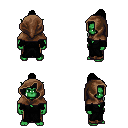
a pixel art fantasy rpg character, male body template, orc, green skin, gray robe, robe skirt, black short topknot hairstyle, cloth hood, four views (front, back, left, right), 2x2 character sprite sheet, small pixel art, hard edges, no anti-aliasing